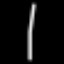
Label: pencil